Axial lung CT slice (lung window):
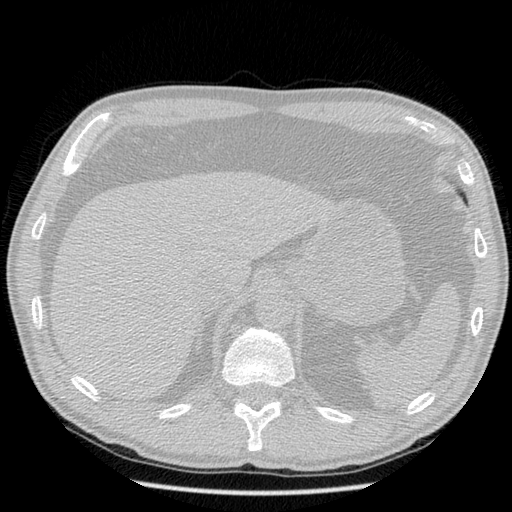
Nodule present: no